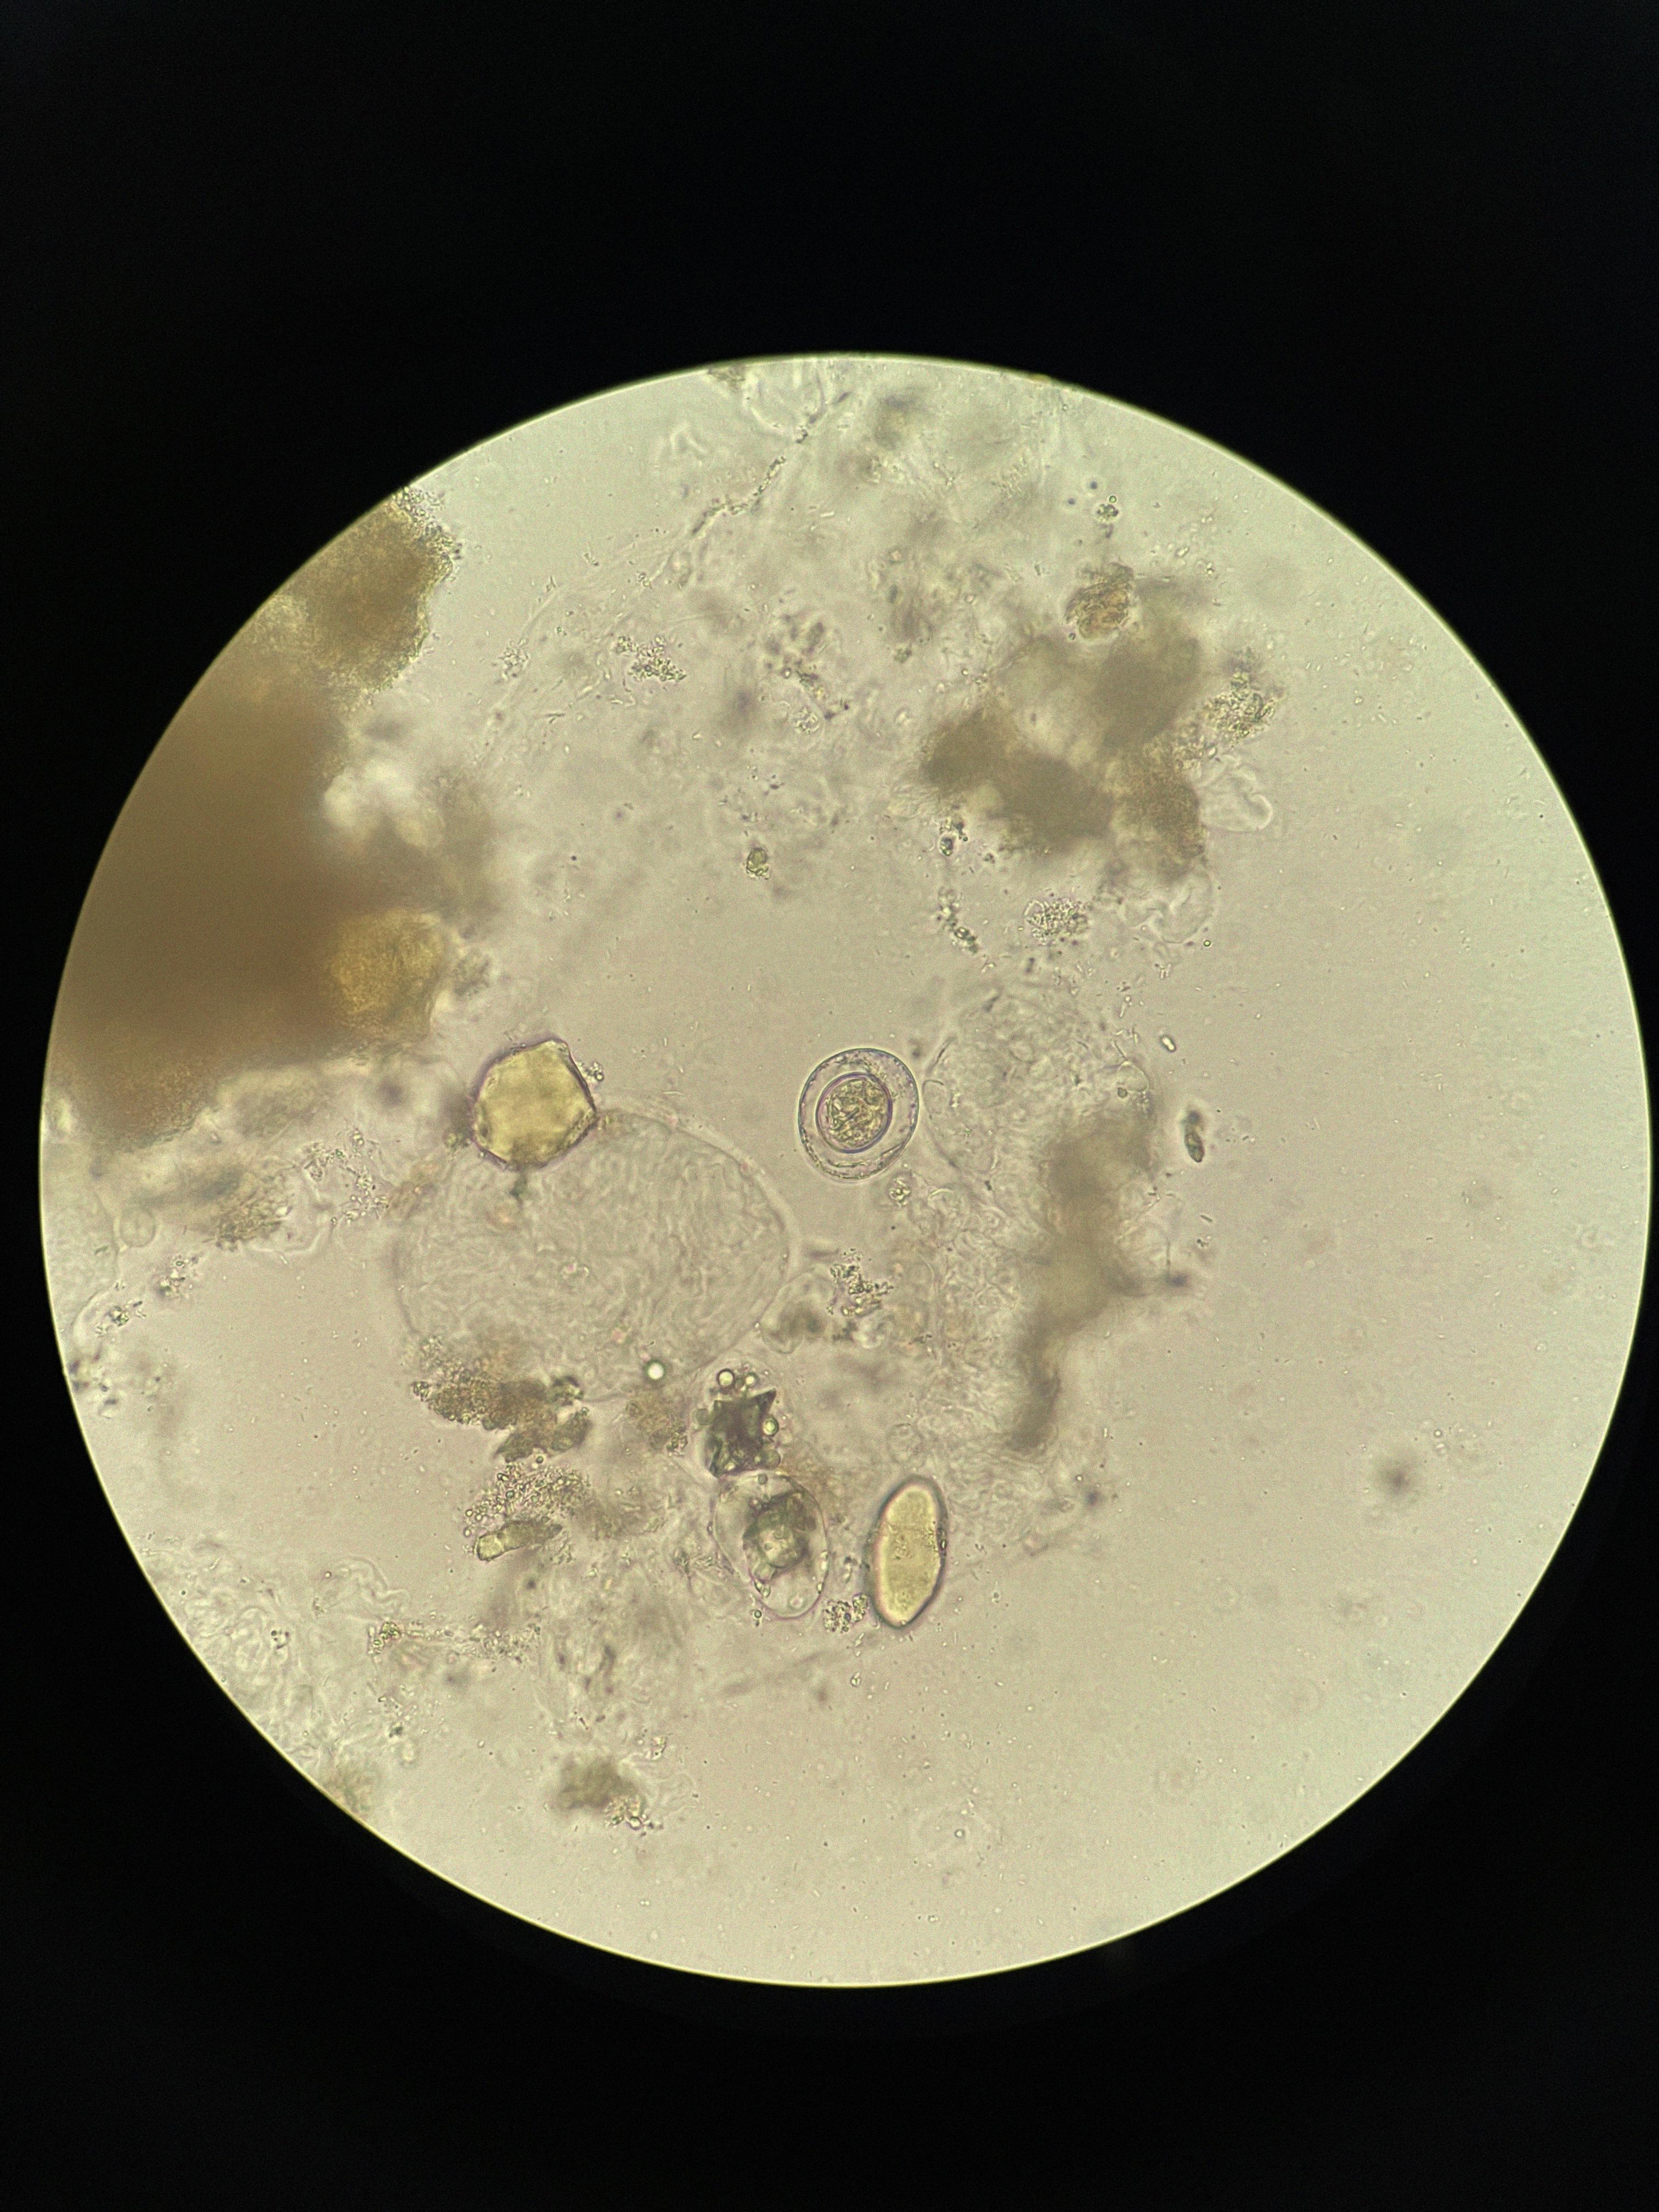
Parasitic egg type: Hymenolepis nana